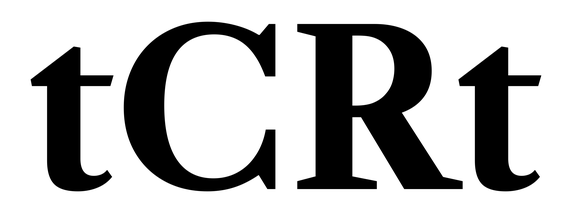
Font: LibreCaslonText_Bold